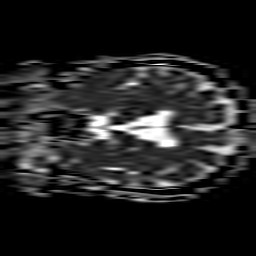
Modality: ADC
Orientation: coronal
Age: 61
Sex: female
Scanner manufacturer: philips
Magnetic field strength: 3 T
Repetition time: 3.339 s
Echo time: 0.076 s